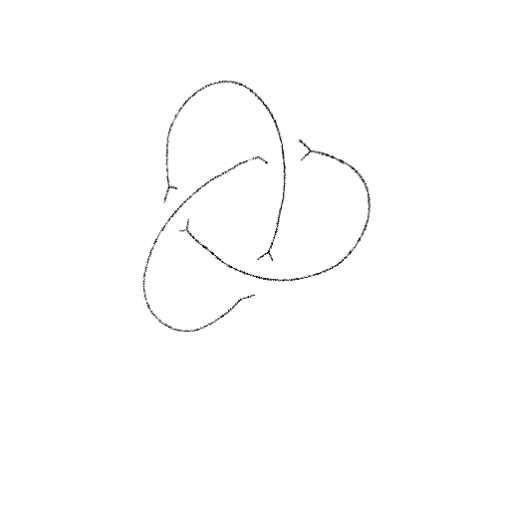
Crossing number: 3